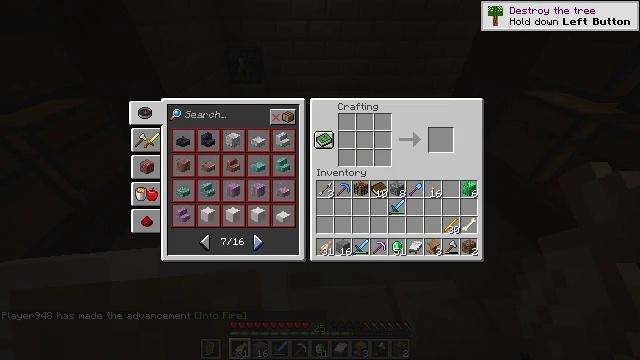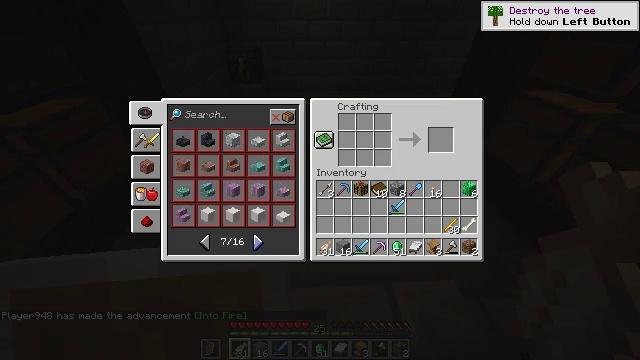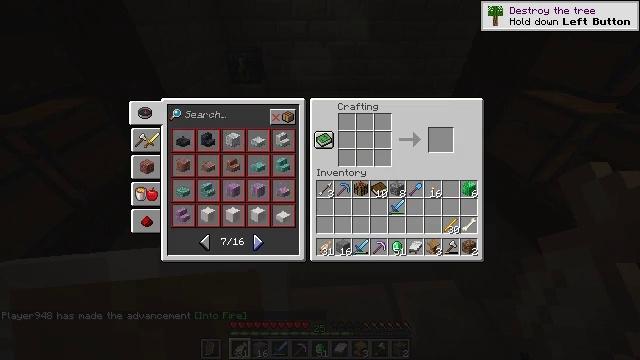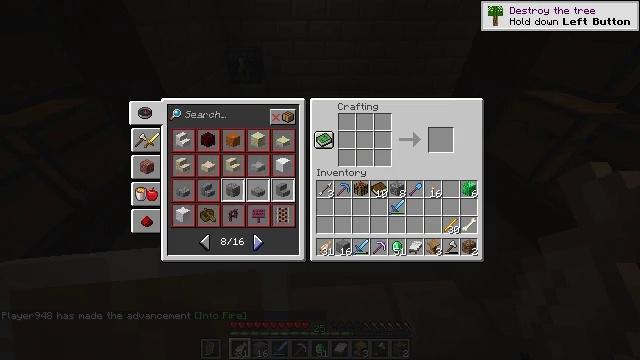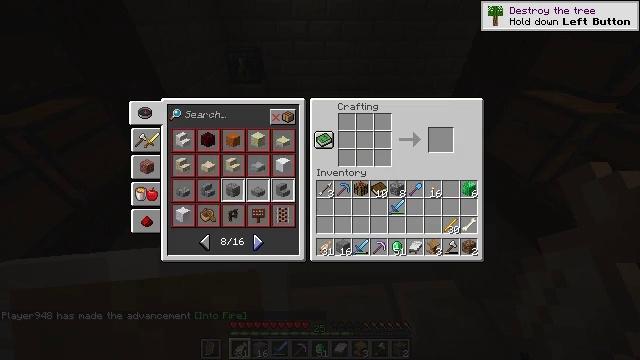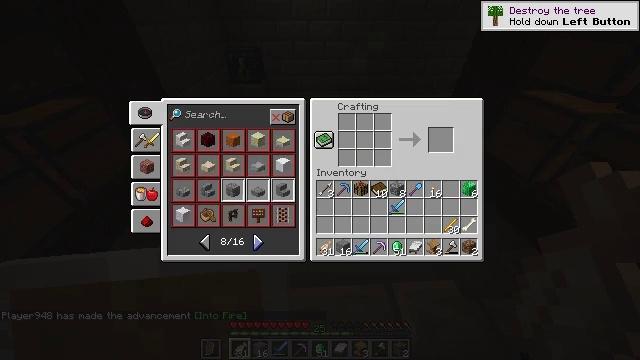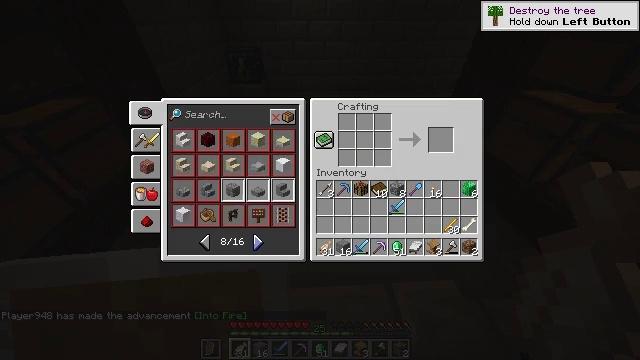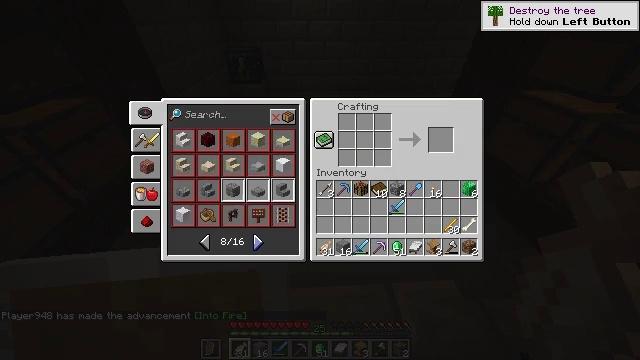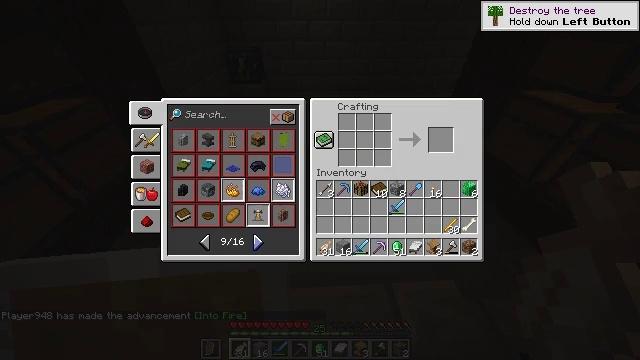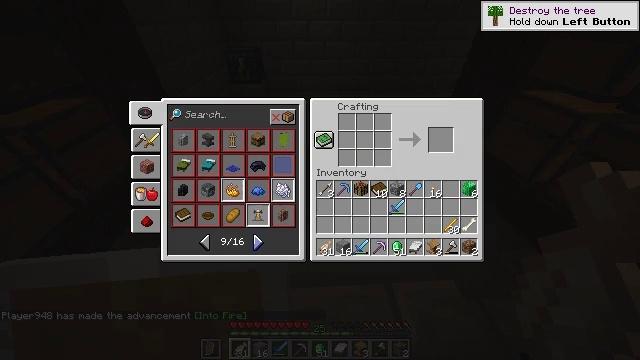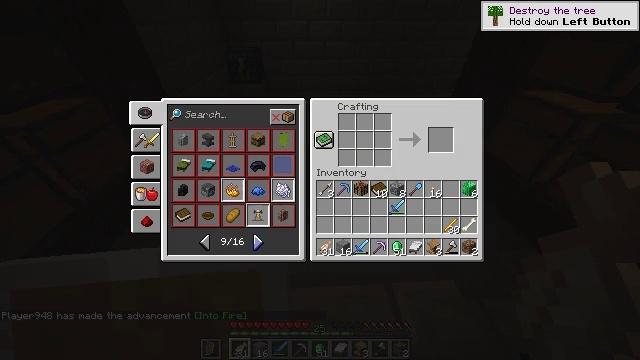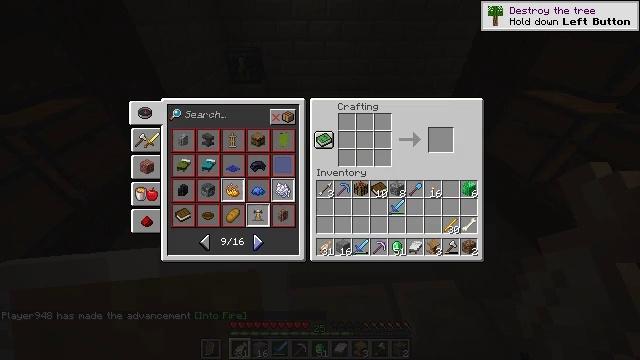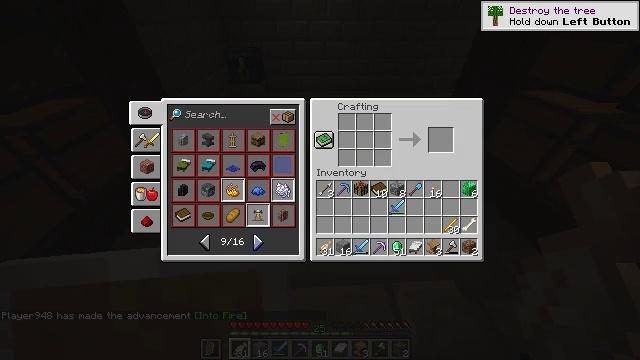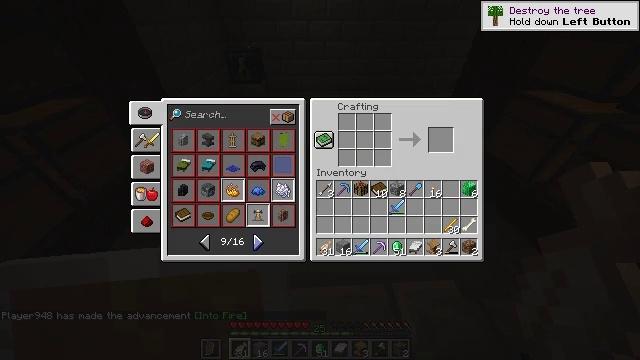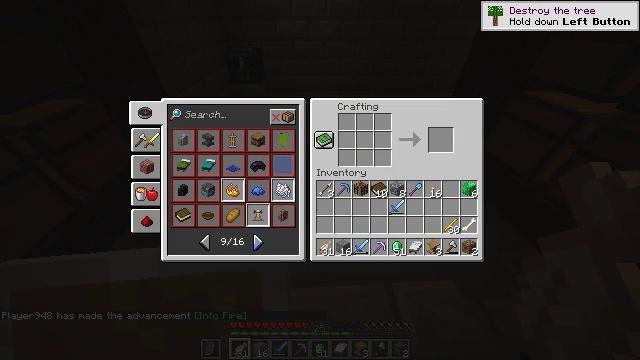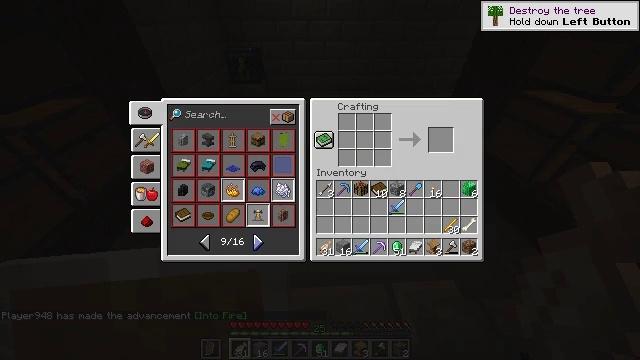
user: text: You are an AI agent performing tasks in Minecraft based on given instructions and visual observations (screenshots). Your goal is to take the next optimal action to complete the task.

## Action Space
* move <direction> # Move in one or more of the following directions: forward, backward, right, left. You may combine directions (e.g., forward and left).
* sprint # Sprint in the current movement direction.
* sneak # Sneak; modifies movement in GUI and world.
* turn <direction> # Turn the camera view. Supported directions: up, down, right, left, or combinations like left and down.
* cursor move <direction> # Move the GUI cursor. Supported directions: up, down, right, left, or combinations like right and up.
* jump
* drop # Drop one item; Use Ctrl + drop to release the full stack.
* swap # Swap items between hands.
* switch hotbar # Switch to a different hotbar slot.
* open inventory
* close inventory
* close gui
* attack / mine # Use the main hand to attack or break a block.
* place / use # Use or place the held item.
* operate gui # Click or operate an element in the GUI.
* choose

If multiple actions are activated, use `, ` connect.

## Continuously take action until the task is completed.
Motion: motion action
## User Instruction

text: Craft a brewing stand.
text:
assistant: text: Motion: no_op
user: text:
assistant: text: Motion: no_op
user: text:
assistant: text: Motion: operate gui
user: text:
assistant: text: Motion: operate gui
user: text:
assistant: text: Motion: no_op
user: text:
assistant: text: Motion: no_op
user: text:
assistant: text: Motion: no_op
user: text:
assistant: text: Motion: operate gui
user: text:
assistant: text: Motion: operate gui
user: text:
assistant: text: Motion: no_op
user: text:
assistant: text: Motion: no_op
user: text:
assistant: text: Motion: no_op
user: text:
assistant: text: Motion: no_op
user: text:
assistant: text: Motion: no_op
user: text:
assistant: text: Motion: no_op
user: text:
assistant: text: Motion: no_op
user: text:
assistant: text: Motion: no_op
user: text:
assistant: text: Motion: cursor move up
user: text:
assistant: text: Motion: no_op
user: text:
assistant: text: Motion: no_op
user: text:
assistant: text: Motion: no_op
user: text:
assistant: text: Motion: no_op
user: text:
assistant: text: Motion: operate gui
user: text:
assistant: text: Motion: operate gui
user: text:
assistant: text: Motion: no_op
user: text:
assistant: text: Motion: no_op
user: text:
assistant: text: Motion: no_op
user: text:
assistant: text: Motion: no_op
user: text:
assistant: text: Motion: no_op
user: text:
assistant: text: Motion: no_op